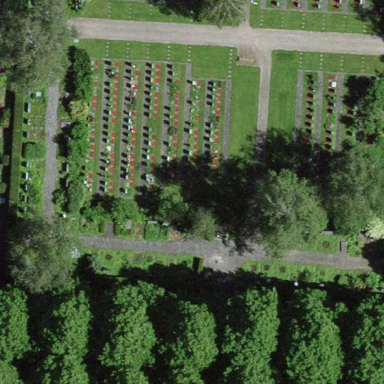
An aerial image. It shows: Graveyard.